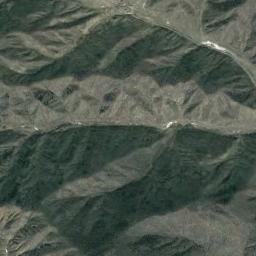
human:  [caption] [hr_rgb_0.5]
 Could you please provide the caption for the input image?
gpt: There is the mountain of uneven .

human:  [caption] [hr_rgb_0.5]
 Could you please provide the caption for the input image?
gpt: The folded mountain consists of some ridges and valleys of different sizes .

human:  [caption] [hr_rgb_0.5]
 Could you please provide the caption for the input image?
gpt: Thirty percent of the area on this mountain is covered by vegetation .

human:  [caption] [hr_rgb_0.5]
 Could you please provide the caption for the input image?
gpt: The mountain is full of bare land with some green plants .

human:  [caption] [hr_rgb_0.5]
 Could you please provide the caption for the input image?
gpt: There are some ridges on the gray mountain .